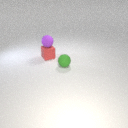
small red rubber cube behind small green rubber sphere